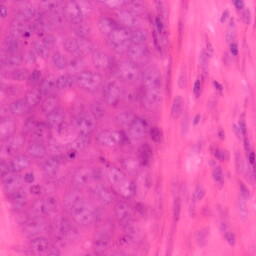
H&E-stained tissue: Colon